Question: I want to display the date picked from UIDatePicker on the .

The problem code is below. I want to change 'self.label.text' by changing the date with UIDatePicker, but it doesn't change.
'''
- (IBAction)inputDate:(id)sender {
self.label.text = [NSString stringWithFormat:@"%@", self.datePicker.date];
}
'''
- 'inputDate:'- 'datePicker'
Is there any specific way to change static cells? Thanks for your kindness.
---
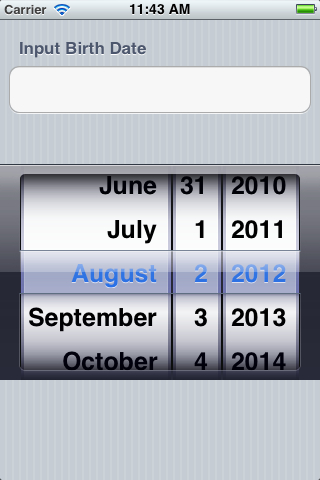
Answer: Just one row code solved the Problem. Stunner's advice is very helpful for this final answer.
'''
- (IBAction)inputDate:(id)sender {
self.label.text = [NSString stringWithFormat:@"%@", self.datePicker.date];
[self.tableView reloadData]; // <- add this row !
}
'''